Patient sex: F
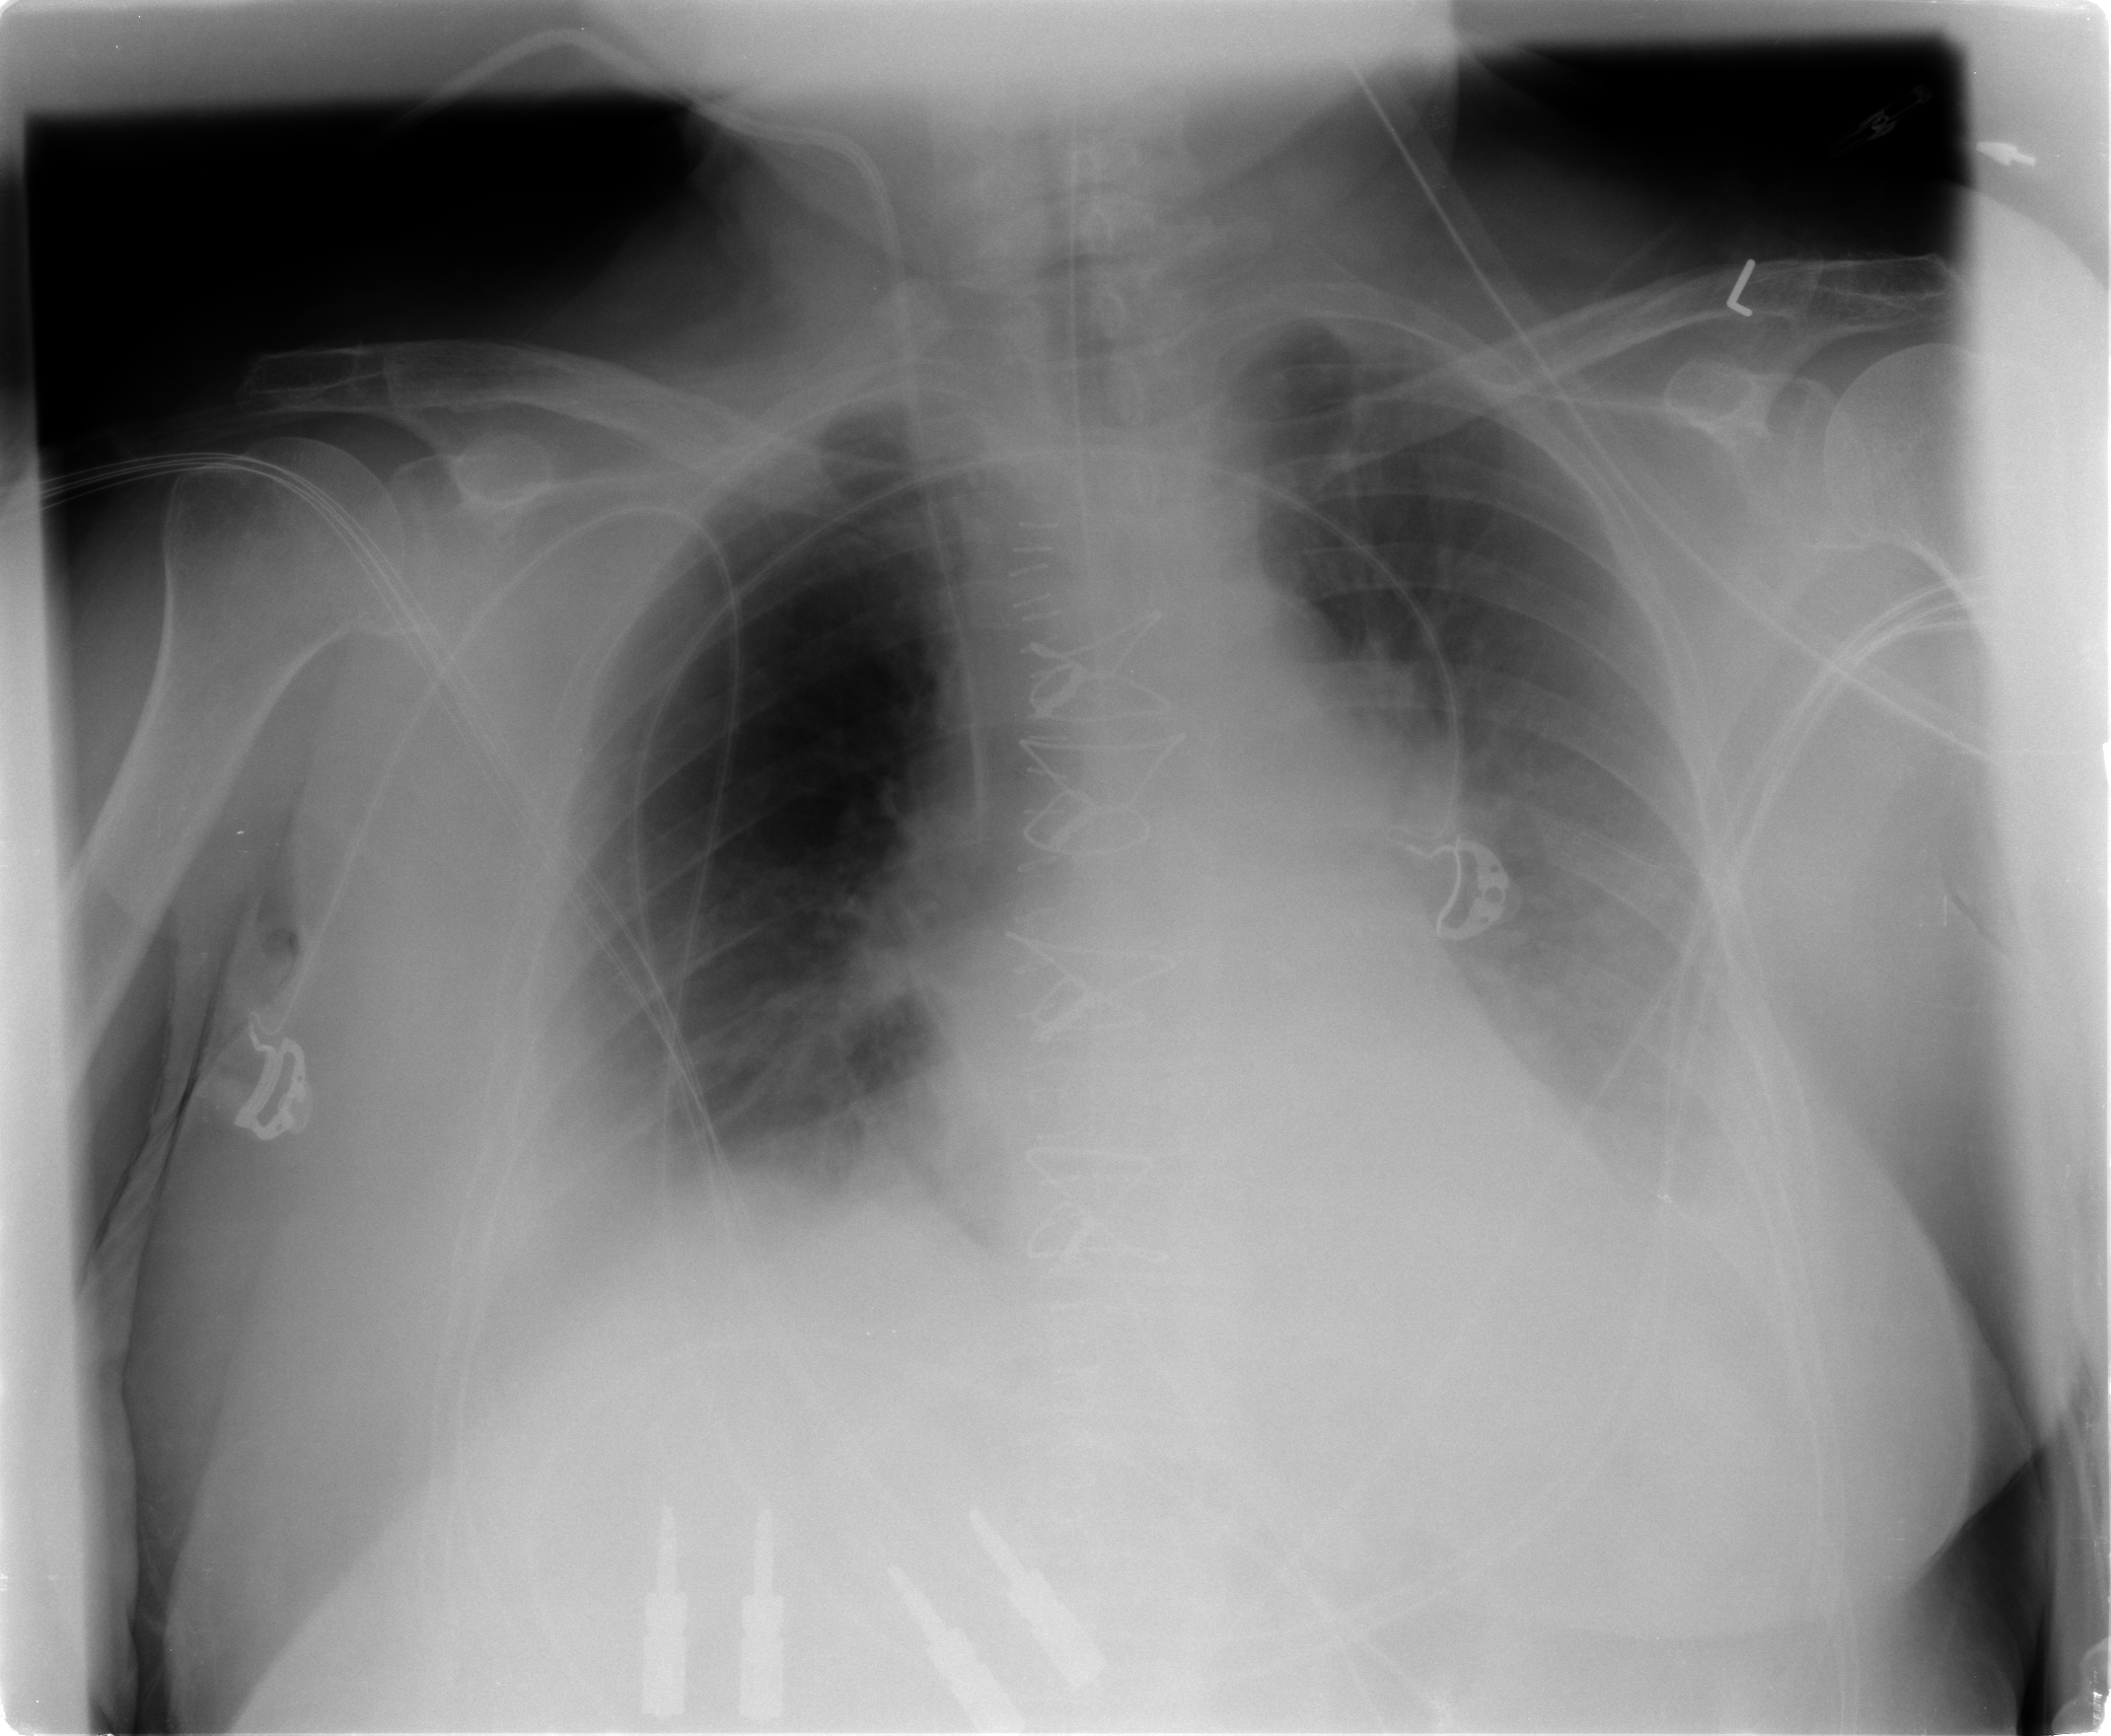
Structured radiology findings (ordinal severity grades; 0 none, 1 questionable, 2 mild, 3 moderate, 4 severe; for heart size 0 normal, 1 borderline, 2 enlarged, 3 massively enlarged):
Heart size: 1
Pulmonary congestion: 1
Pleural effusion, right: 2
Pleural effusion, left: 3
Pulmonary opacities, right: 0
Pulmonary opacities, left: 0
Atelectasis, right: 2
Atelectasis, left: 2